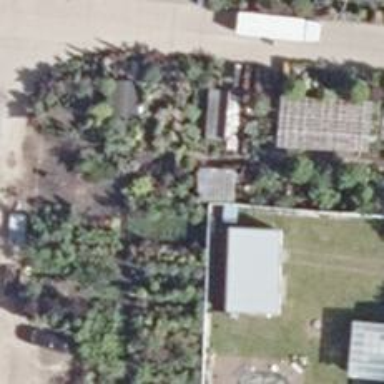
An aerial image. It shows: Garden center shop.